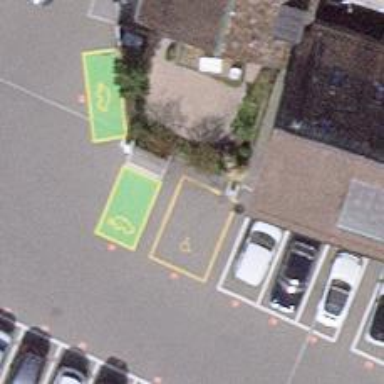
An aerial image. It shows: Charging station.